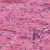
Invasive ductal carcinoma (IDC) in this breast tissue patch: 0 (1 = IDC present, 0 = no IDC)